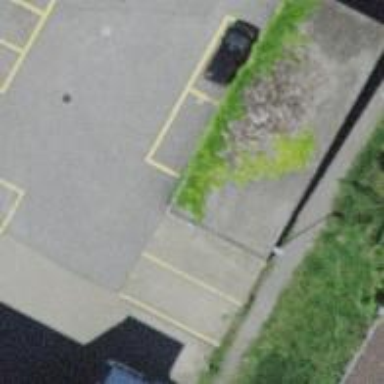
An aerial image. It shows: Parking entrance.